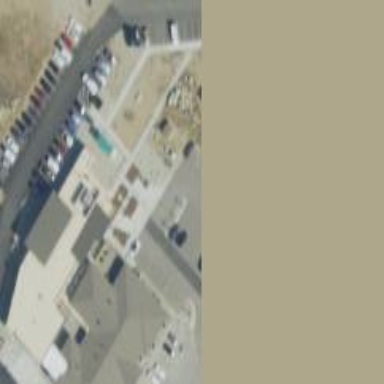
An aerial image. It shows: Clinic building offering healthcare services.